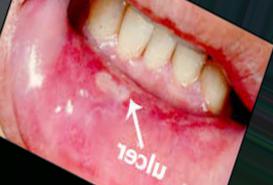
Condition: Mouth Ulcer